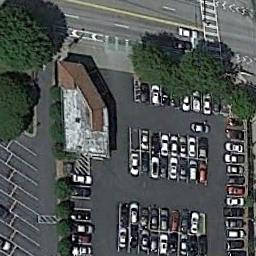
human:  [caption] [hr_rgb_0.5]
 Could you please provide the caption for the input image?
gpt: There are many different colored cars in the parking lot .

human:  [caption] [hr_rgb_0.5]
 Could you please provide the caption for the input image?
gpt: The parking lot is next to some trees .

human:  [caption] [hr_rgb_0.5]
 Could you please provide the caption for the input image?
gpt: The parking lot has some cars arranged neatly in lines and a building is also in the parking lot .

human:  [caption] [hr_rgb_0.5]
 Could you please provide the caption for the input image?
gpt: Seven rows of cars were parked in the parking lot .

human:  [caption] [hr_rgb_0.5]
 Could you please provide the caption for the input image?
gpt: There are some green trees beside the parking lot .